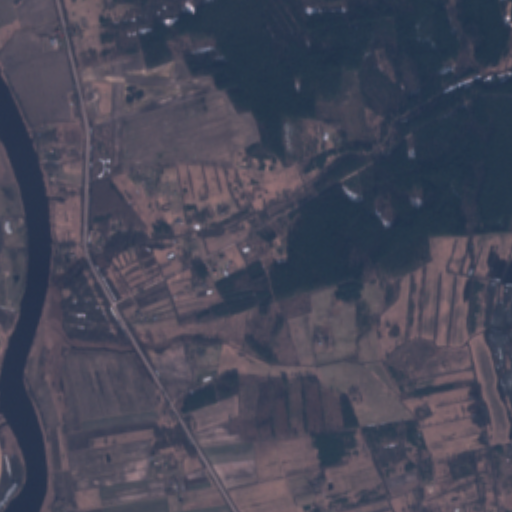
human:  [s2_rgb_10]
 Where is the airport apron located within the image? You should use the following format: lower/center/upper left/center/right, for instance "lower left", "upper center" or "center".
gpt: The airport apron is located in the upper left of the image.
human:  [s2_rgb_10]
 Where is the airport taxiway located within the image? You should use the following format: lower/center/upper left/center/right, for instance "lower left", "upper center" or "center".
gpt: The airport taxiway is located in the upper left of the image.
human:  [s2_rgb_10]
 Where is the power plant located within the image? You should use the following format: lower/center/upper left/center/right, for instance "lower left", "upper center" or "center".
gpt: There is no power plant in the image.